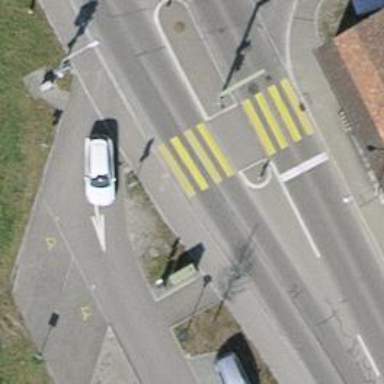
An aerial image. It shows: Uncontrolled road crossing with pedestrian island.